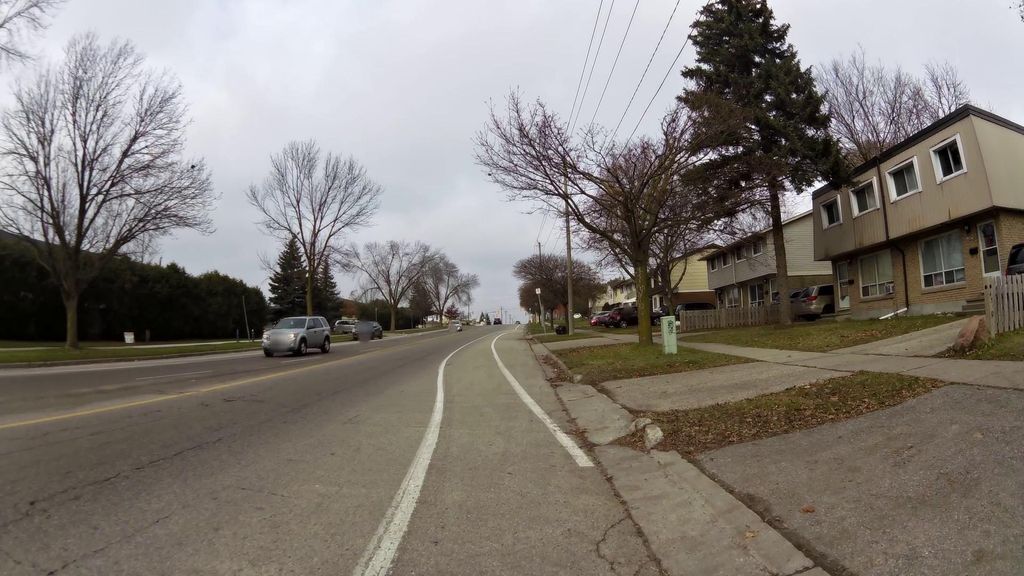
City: kitchener-waterloo